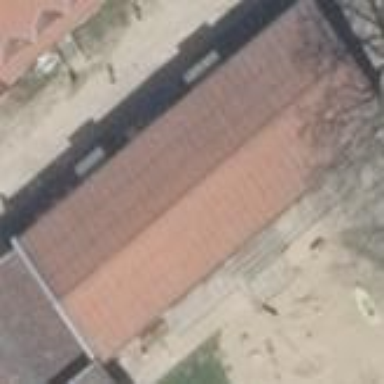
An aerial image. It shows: School building.